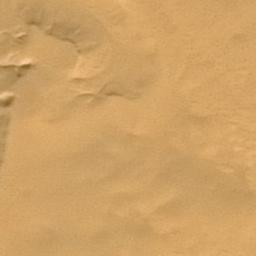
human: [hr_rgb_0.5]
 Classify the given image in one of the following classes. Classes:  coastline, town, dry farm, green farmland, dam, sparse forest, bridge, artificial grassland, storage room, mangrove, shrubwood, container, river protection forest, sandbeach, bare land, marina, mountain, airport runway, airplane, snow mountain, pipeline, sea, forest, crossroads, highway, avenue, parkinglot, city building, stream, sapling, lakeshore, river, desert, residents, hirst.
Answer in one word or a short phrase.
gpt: desert